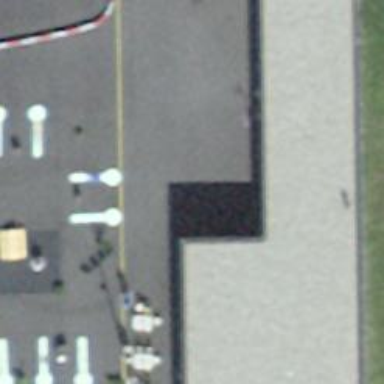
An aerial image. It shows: Charging station.